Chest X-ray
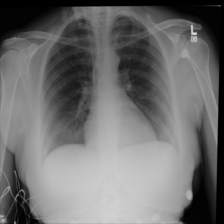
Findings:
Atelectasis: negative
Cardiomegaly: negative
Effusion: negative
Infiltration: negative
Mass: negative
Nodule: negative
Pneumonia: negative
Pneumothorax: negative
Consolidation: negative
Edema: negative
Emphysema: negative
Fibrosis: negative
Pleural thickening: negative
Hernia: negative